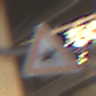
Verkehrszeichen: ReiterLinks
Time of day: Night
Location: Outdoor (Urban)
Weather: Overcast
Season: Winter
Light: Artificial